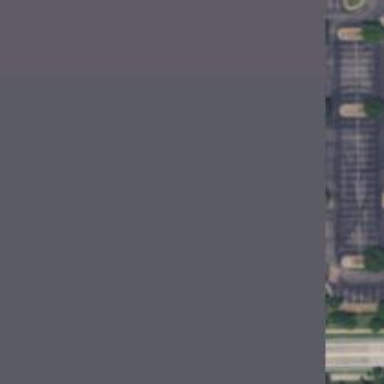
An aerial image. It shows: Parking space.